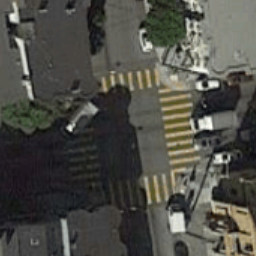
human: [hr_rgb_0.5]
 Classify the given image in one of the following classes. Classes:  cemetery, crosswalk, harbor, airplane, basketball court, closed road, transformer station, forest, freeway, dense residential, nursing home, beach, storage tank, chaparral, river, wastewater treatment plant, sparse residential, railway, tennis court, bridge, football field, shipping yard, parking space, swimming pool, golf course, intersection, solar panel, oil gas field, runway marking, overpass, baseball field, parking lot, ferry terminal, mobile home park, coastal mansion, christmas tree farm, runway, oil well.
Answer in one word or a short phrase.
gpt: crosswalk